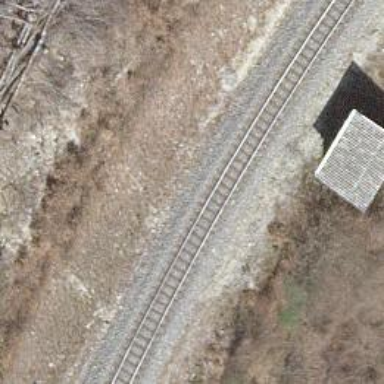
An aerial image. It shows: Narrow-gauge railway track with one electrified contact line.